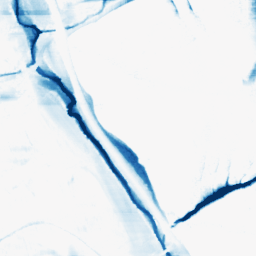
Category: morphological
Decomposition family: morphological_rect
Decomposition parameters: operation: closing
width: 50
height: 10
Upsampling method: cubic_mitchell
Upsampling parameters: scale: 4
Upsampling scale: 4